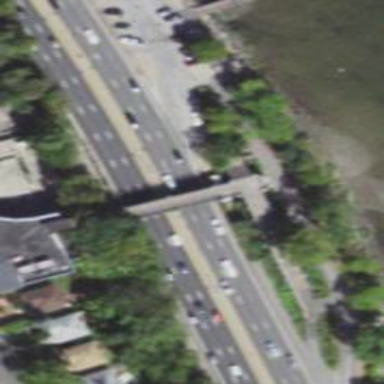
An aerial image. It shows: Footway bridge.